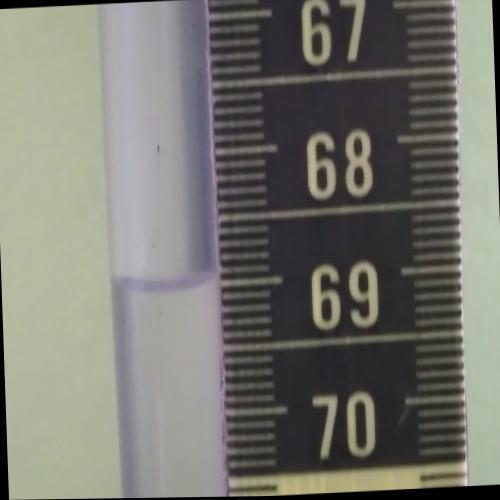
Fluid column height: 69.0 cm